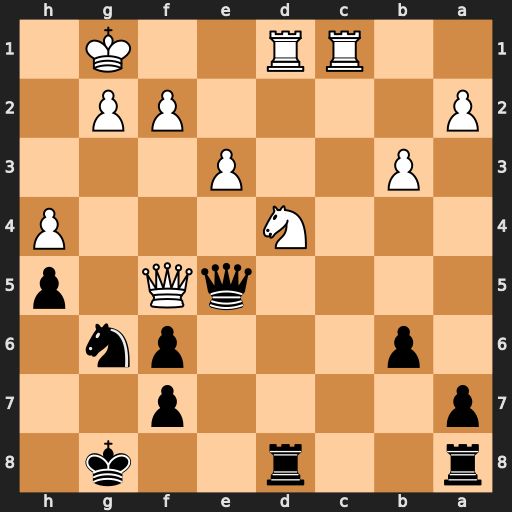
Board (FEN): r2r2k1/p4p2/1p3pn1/4qQ1p/3N3P/1P2P3/P4PP1/2RR2K1
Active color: b
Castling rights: -
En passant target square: -
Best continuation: Rxd4 Qxe5 Rxd1+